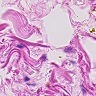
Metastatic tissue present: no